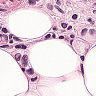
Metastatic tissue present: yes